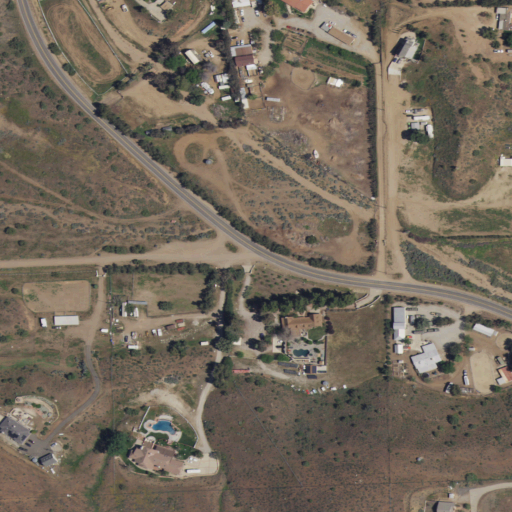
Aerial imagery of valley in California named Jones Canyon containing shrub, grassland, low intensity development, and open development